Field crop: maize
Growth stage: 1
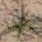
Species: salsola